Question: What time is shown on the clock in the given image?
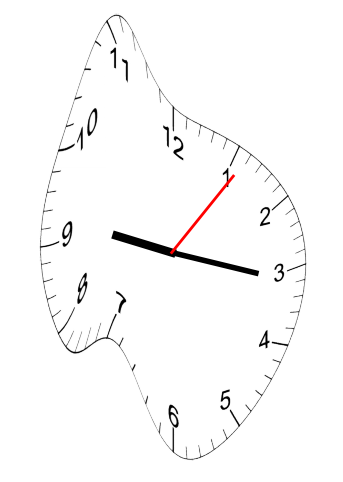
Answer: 09:16:06